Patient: sex M, age 71
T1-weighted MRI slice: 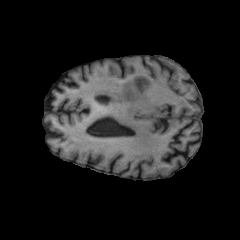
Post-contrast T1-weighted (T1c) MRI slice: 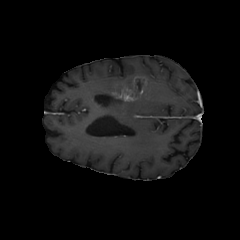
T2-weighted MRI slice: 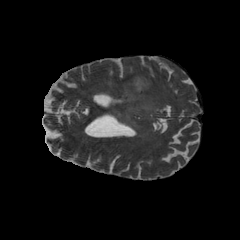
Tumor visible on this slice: yes
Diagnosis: Glioblastoma, IDH-wildtype
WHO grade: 4